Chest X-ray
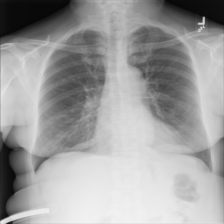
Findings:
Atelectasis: negative
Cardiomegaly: negative
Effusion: negative
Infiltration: negative
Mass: negative
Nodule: negative
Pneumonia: negative
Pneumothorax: negative
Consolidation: negative
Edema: negative
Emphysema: negative
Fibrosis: negative
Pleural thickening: negative
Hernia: negative